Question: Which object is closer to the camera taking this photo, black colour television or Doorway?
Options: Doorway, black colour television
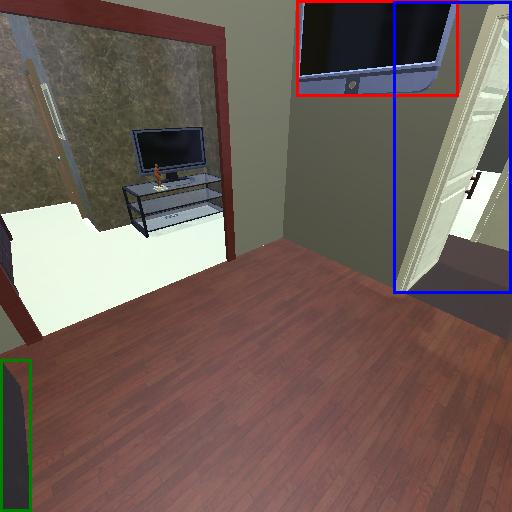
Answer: Doorway